Question: If the user inputs "search" and "for" in the userinput i want it to return "search and for both have been input"
however, if the user inputs "search" and "information" in the userinput i want it to return "search and information both have been input"
The problem is, if the user inputs "search information", then python identifies the "for" in "information" and returns "search and for have been input"//. which is not what i want!
What to do?
Have a look at this image for understanding the problem described:

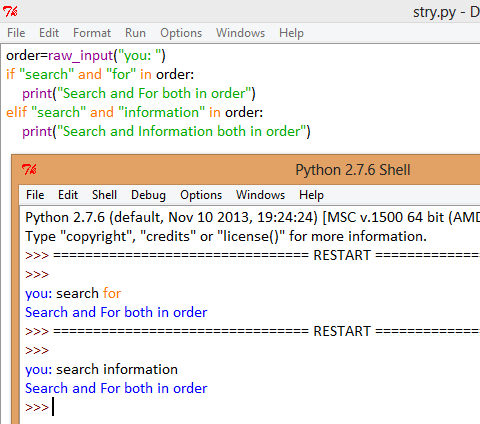
Answer: The thing that matters here is the <URL>. Because 'in' is more binding than 'and', what actually happens in your condition is
'''
if( "search" and ("for" in order )):
...
'''
That means the second match is sufficient for entering the particular branch, because in Python strings are considered False if and only if they're empty. So your code is basically equal to
'''
if "for" in order:
print "For"
elif "information" in order:
print "information"
'''
In addition, the branches are evaluated in the order they're in the source code (that makes sense, see the "else if"). And since 'for' is a substring of 'information', it's impossible for the second branch to occur. A simple fix would be to swap the two 'if-else' branches (after resolving the previous issue). However, bear in mind that you need another approach for situations where the matches are of the same priority. e.g. 'format' and 'inform' in string 'information'.